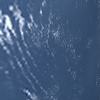
Label: water